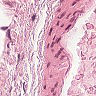
Metastatic tissue present: no